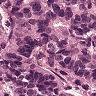
Metastatic tissue present: yes